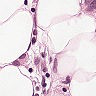
Metastatic tissue present: yes